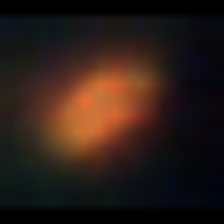
Taxon: NanoPlankton
Group: Other